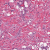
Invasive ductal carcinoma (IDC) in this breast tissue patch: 1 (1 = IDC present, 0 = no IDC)